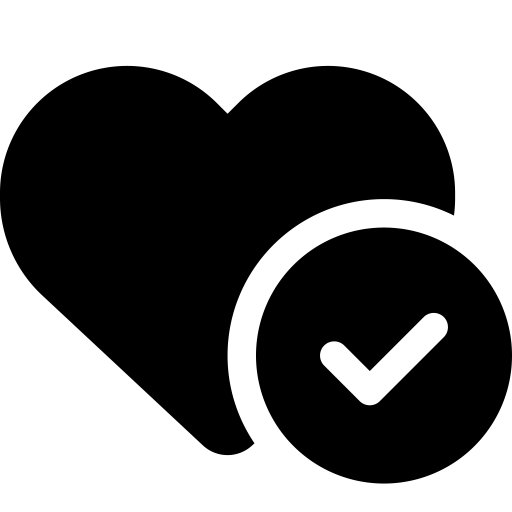
Tags: icon, FontAwesome, fa-icon, solid, heart, circle, check